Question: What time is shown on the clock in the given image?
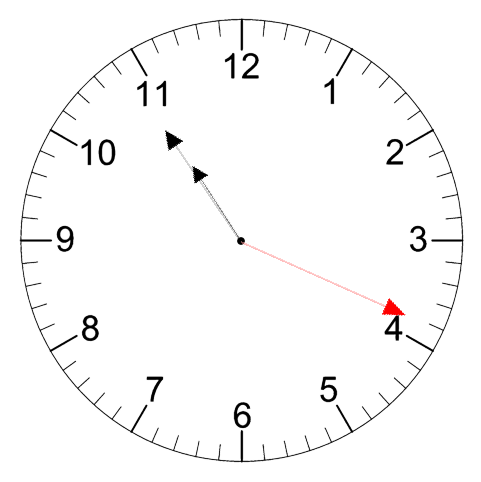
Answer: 10:54:19